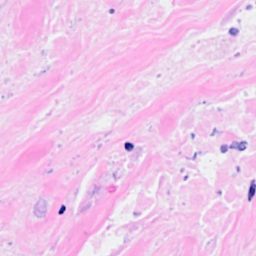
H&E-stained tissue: Breast